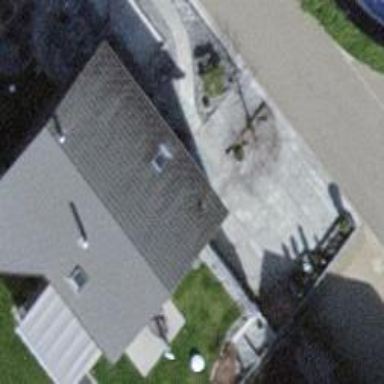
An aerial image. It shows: Detached building with gabled roof.